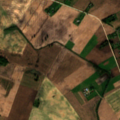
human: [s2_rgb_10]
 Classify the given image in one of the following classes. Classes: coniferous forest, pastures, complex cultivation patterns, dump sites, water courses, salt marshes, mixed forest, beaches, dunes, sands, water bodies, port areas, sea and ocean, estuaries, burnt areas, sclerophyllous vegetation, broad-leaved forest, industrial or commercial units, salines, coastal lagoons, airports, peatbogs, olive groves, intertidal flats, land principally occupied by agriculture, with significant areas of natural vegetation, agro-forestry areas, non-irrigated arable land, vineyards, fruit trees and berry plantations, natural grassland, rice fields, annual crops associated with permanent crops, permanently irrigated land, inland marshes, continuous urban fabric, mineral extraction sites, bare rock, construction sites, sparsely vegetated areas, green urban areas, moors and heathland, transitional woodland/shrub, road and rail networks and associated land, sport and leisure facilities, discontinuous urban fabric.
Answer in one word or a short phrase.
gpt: non-irrigated arable land, complex cultivation patterns